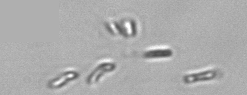
Label: Dinobryon